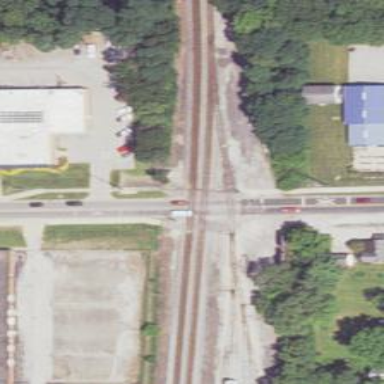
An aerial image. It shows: Railway crossing.